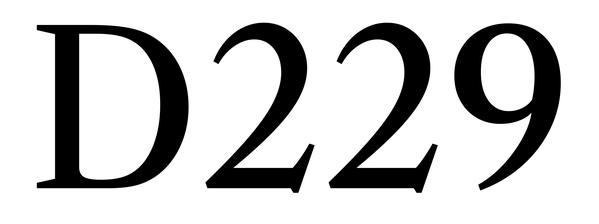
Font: LibreCaslonText_Regular